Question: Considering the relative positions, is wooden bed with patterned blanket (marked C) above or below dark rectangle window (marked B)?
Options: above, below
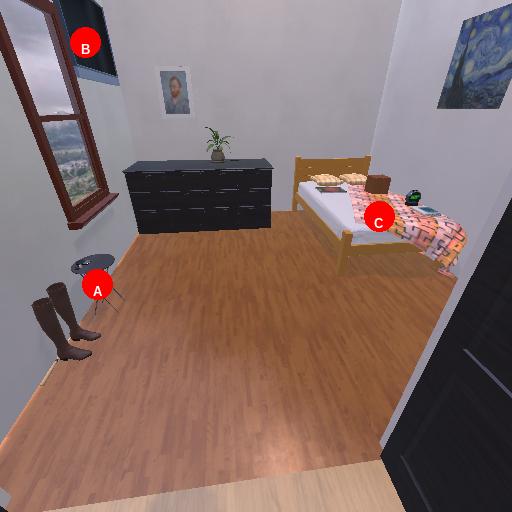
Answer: above